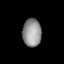
Tissue: lung
Cell type: Myeloid cells
Senescence score: 0.2389
Nuclear area (px): 510
Mean DAPI intensity: 147.257